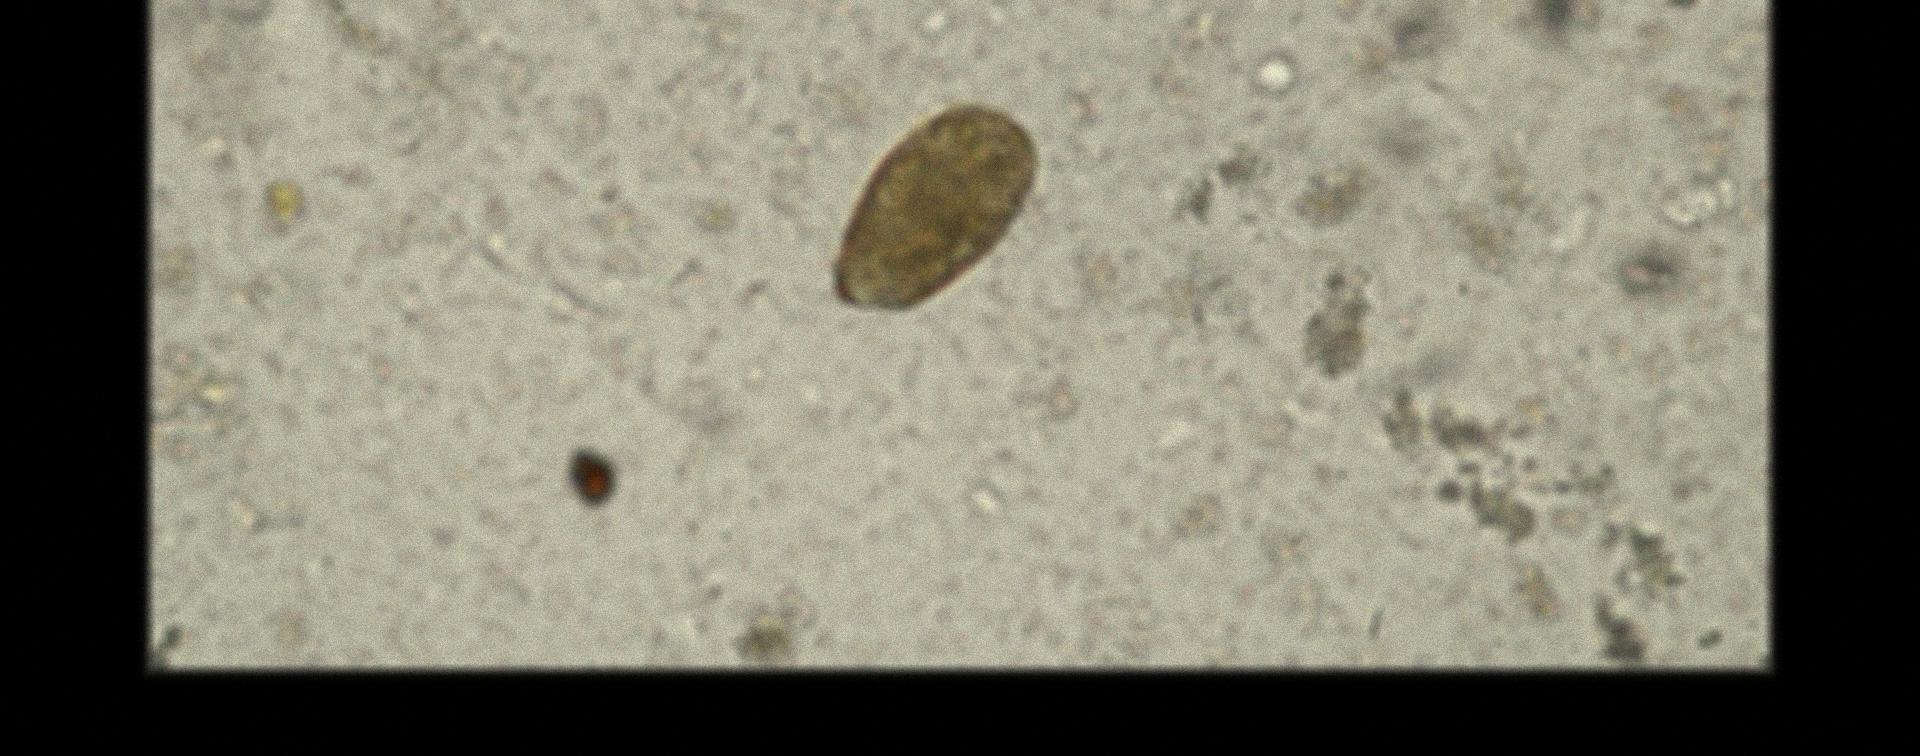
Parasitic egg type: Paragonimus spp